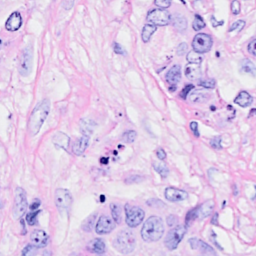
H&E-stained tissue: Breast